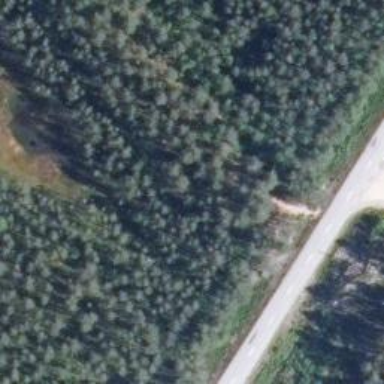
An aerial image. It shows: Path with excellent trail visibility.